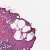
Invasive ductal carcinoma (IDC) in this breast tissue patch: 0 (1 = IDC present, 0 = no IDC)